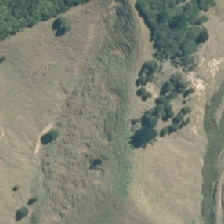
Land cover: manuka_kanuka